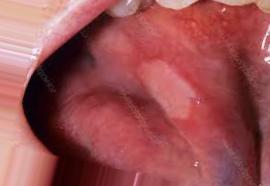
Condition: Mouth Ulcer